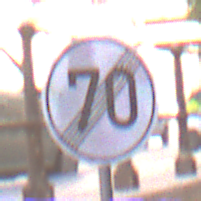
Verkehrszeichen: EndeGeschwindigkeit70
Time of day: MorningAfternoon
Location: Outdoor (Urban)
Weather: Clear
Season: NotSpecified
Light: Natural